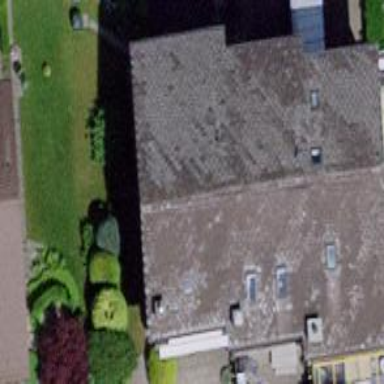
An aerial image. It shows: Terrace-style building with gabled roof.